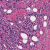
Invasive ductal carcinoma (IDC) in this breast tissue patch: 1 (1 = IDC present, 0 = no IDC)